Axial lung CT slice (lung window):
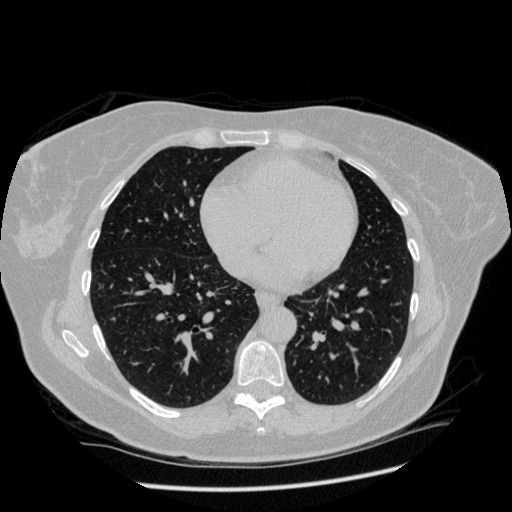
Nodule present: no